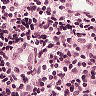
Metastatic tissue present: no